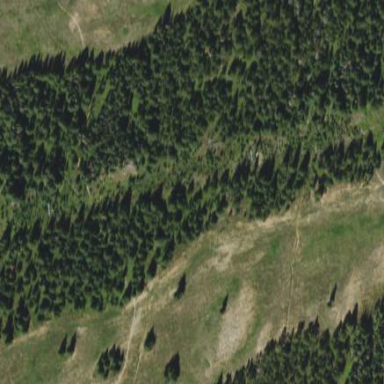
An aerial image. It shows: Woodland with evergreen needle-leaved trees.